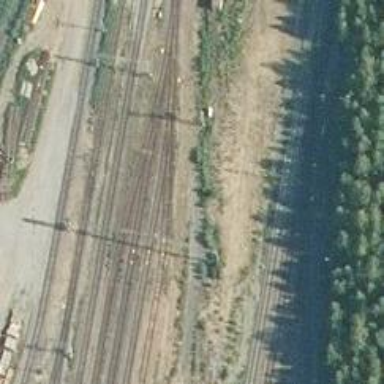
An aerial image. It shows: Unused railway yard.